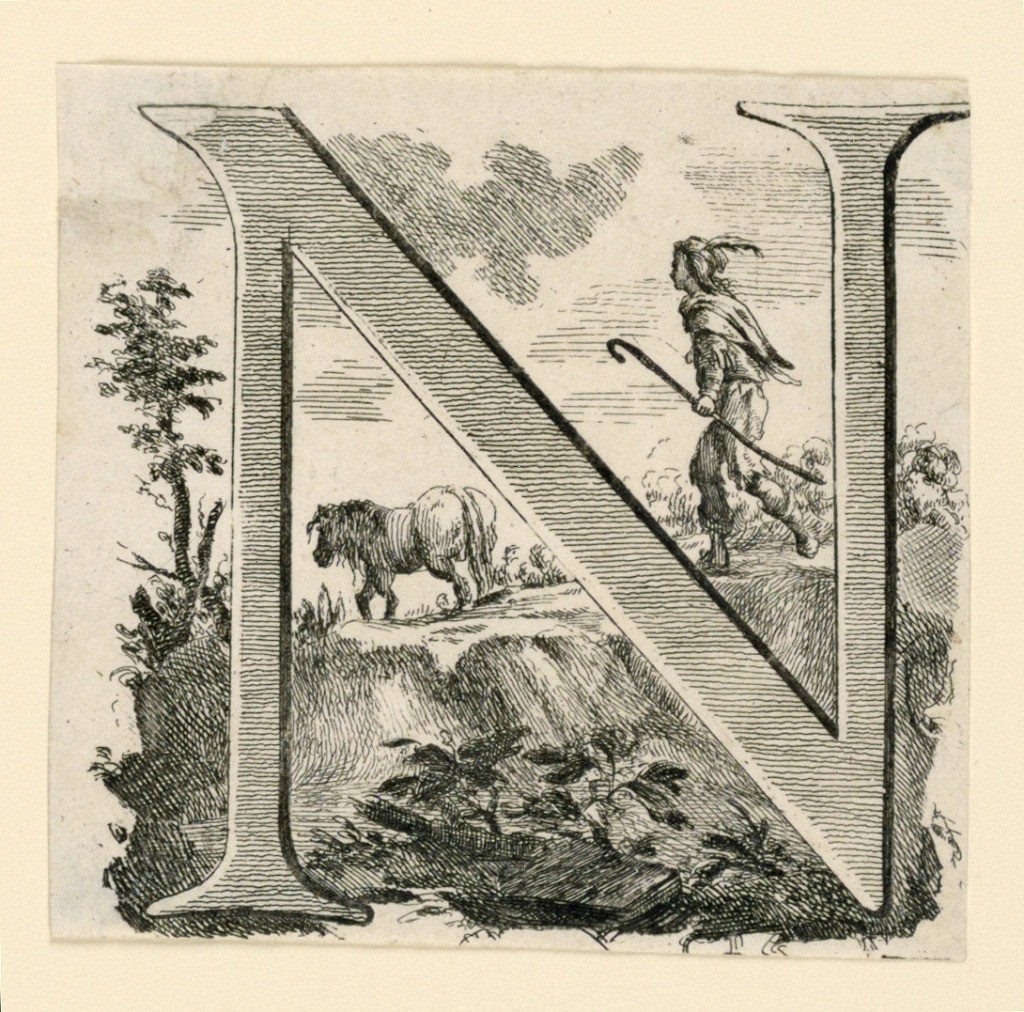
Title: Figural Letter N
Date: ca. 1740
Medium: Paper
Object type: Print
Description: N shown against a road on elevated terrain; a shepherd boy follows a horse.